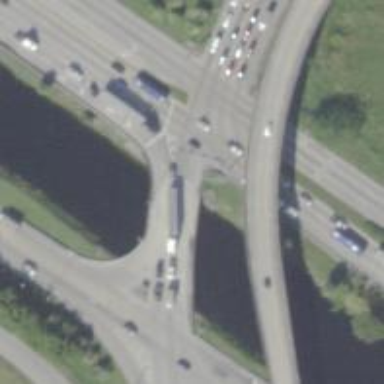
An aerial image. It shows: Asphalt road designated as trunk highway.